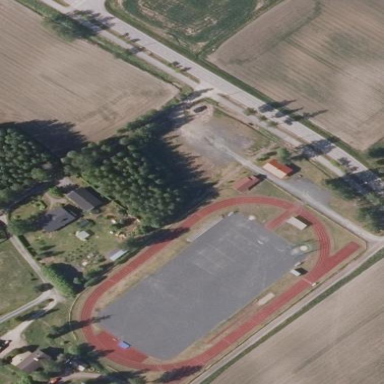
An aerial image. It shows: Paved track in leisure land area.